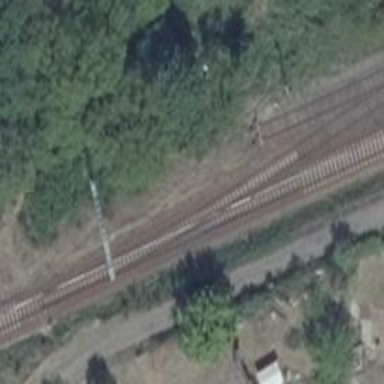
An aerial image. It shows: Railway spur junction.